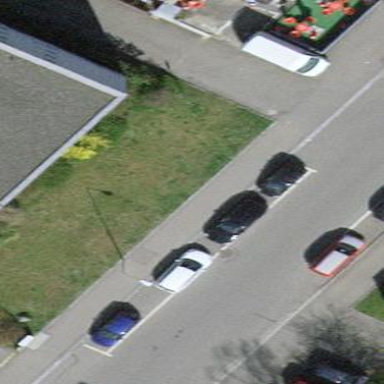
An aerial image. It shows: Parking lane designated for parking.